Field crop: tomato
Growth stage: 2
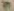
Species: solanum